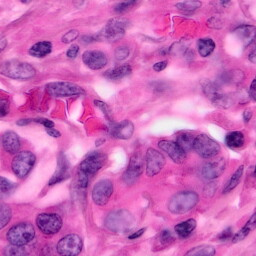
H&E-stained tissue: Pancreatic